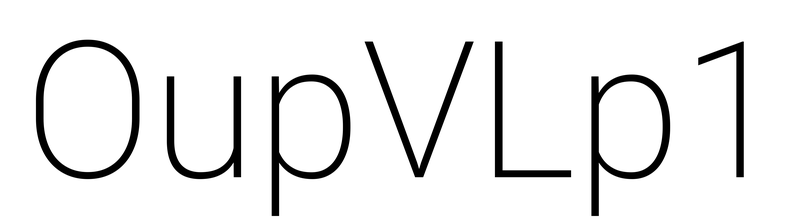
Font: Roboto_ExtraLight